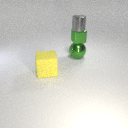
small green metal cube above large green metal sphere